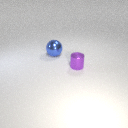
large blue metal sphere to the left of small purple metal cylinder